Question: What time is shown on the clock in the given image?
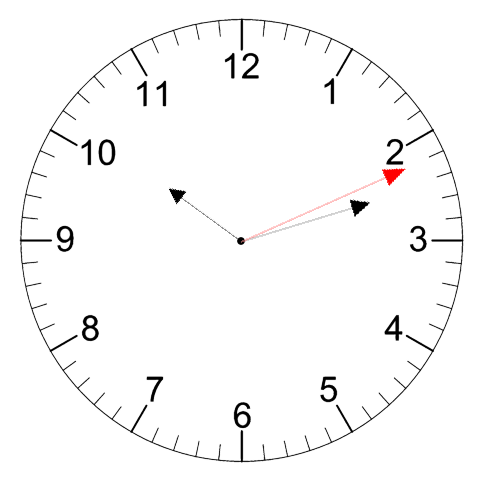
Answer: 10:12:11